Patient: sex F, age 82
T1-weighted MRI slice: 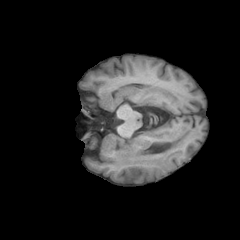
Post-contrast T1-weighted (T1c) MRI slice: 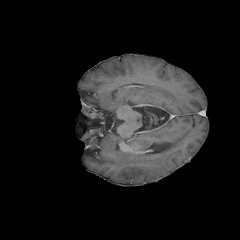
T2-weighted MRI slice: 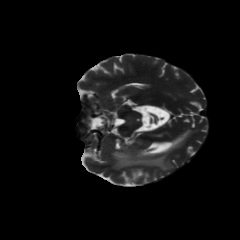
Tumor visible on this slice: yes
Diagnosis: Glioblastoma, IDH-wildtype
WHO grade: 4